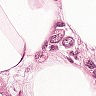
Metastatic tissue present: yes